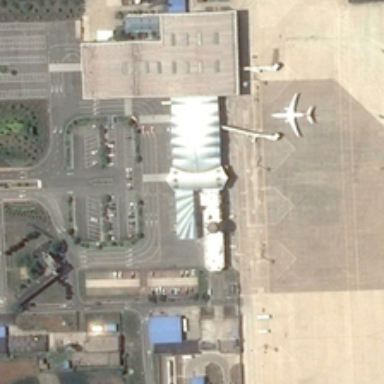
An airport with several planes .